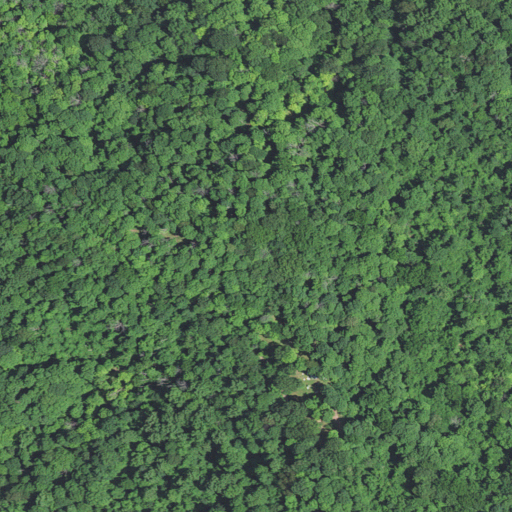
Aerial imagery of ridge(s) in West Virginia named Taylor Ridge containing only deciduous forest